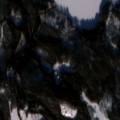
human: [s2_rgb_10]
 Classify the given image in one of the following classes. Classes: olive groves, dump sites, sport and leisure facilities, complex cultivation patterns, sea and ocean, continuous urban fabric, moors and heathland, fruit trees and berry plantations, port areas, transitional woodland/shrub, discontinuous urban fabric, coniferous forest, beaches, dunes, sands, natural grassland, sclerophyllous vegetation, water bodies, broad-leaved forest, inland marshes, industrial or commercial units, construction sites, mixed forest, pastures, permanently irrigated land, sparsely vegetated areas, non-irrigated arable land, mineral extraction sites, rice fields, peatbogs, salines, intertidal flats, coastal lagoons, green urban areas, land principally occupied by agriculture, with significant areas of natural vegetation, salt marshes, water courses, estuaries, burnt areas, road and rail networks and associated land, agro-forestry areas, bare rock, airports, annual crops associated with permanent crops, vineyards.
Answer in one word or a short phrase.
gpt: coniferous forest, transitional woodland/shrub, water bodies